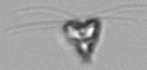
Label: Pyramimonas_longicauda